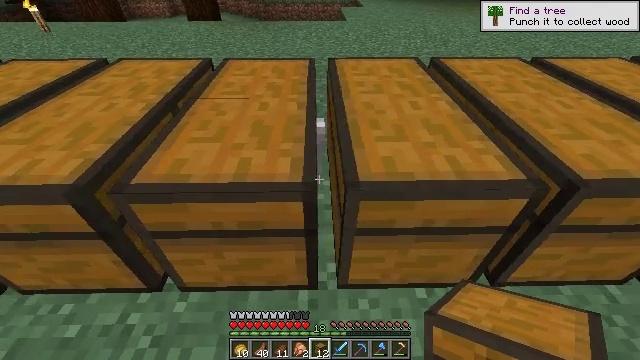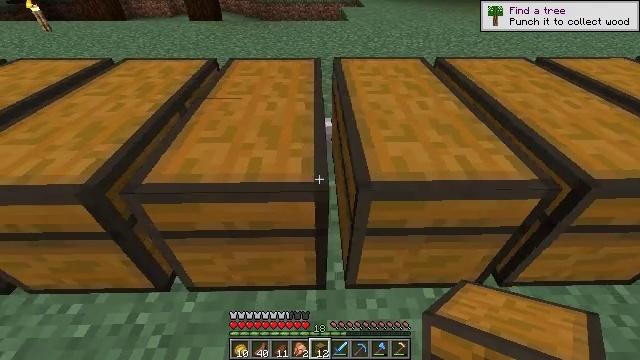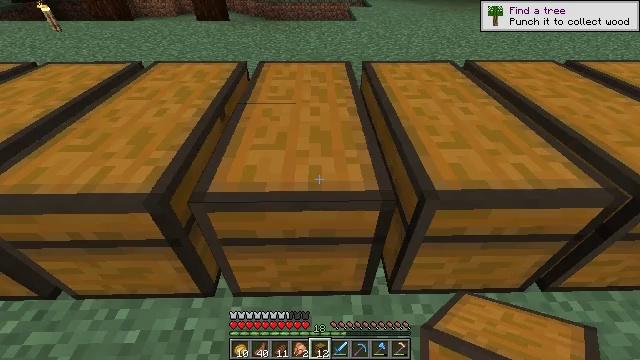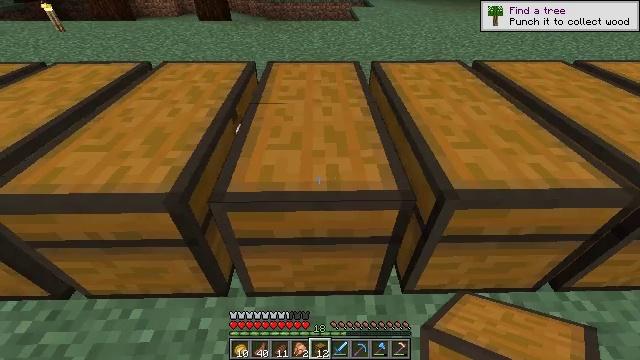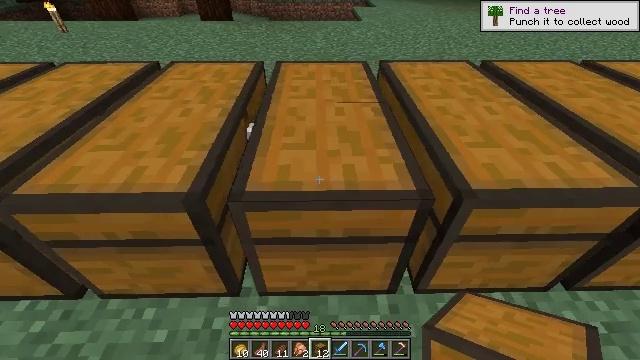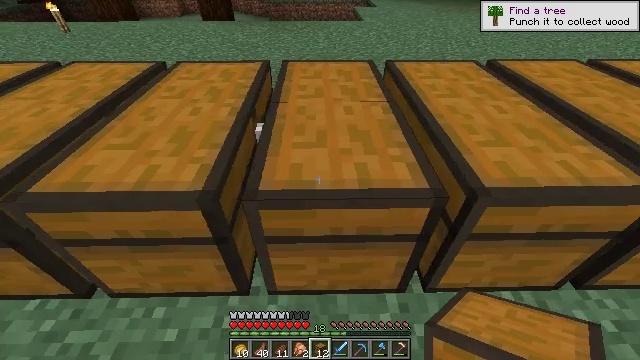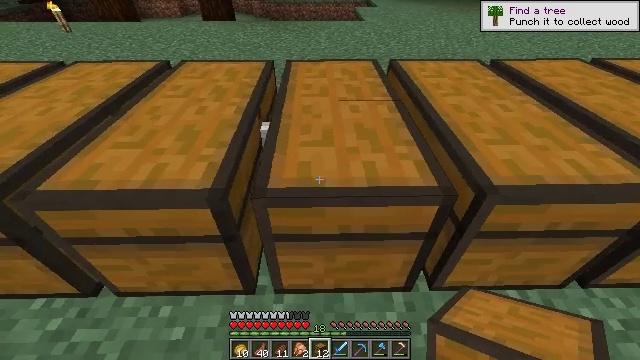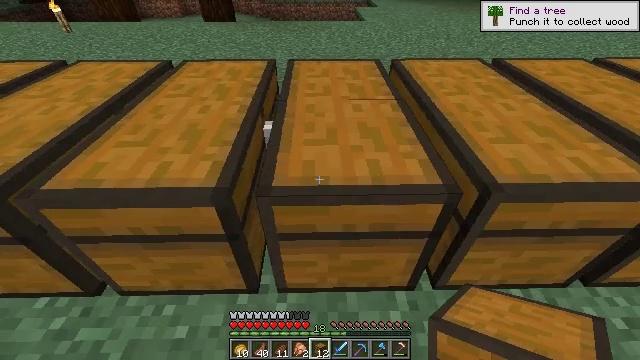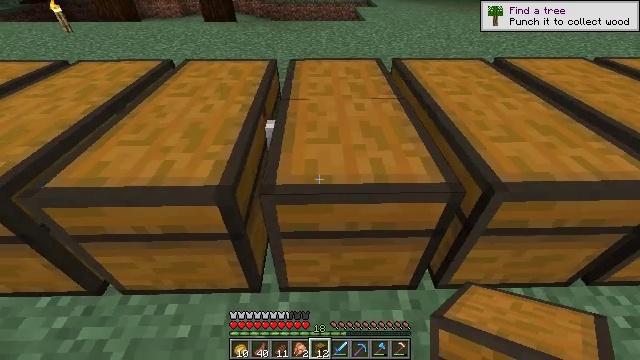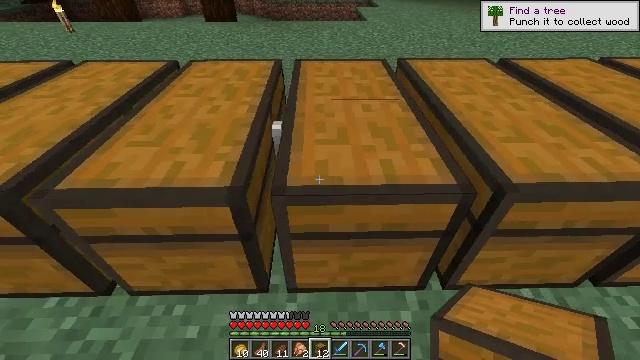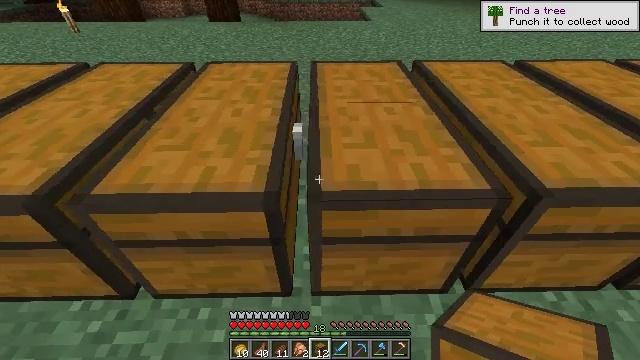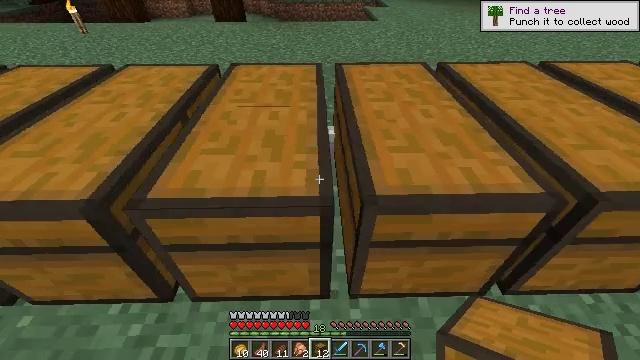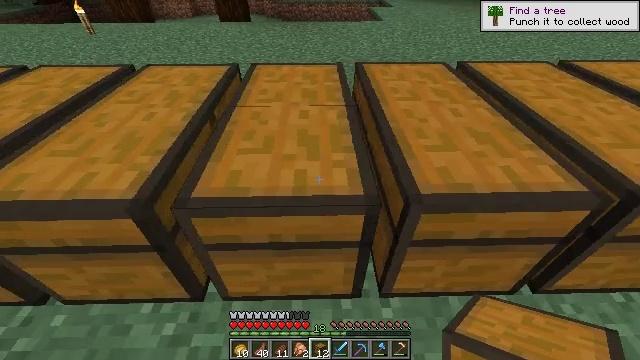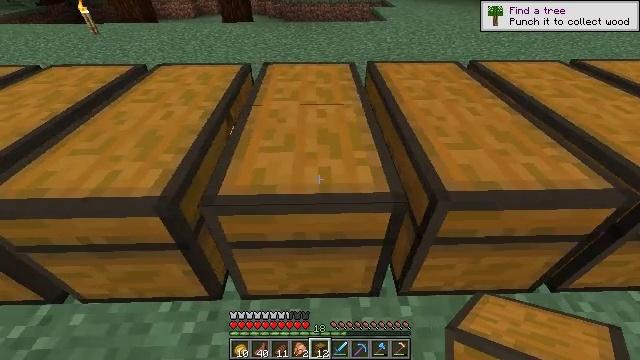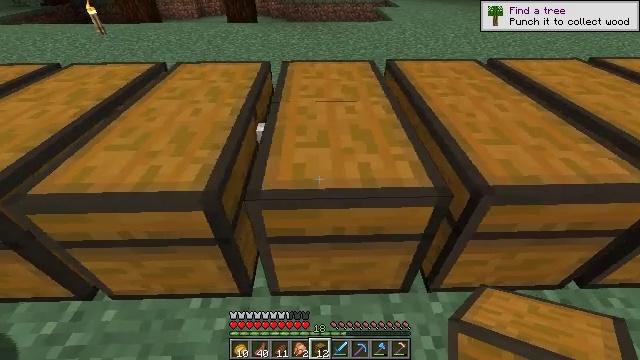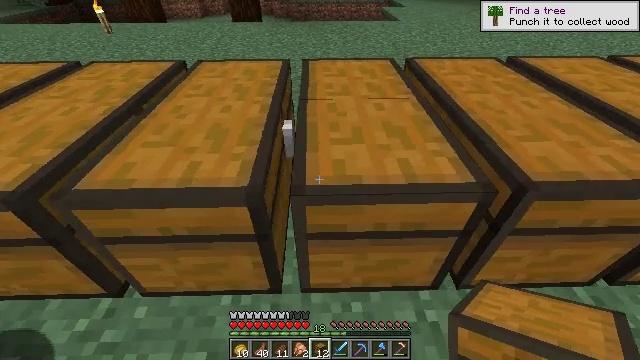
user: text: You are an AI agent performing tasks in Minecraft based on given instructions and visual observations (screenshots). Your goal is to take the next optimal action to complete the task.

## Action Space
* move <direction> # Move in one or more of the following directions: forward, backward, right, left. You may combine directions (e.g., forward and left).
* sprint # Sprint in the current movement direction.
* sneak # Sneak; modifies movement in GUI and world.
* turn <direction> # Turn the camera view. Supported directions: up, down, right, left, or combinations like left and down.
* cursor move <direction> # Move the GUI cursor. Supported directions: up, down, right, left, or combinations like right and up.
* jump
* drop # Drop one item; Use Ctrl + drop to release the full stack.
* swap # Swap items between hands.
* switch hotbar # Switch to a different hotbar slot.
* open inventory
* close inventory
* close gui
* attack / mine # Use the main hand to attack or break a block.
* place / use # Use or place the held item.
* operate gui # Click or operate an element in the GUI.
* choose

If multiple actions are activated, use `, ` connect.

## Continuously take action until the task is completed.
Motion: motion action
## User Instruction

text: mine block trapped chest
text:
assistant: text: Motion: move left
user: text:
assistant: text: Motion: move left
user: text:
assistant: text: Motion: no_op
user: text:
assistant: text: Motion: no_op
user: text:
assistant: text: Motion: no_op
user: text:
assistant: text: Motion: no_op
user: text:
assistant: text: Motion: no_op
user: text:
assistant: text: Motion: no_op
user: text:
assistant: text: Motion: move left
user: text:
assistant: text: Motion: move left
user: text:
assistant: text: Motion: move left
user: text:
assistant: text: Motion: move left
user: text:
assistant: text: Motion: move left
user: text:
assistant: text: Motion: move left
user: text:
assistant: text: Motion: no_op
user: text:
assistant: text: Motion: no_op
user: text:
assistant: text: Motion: no_op
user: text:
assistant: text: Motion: no_op
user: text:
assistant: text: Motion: no_op
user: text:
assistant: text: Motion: no_op
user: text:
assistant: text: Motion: move left
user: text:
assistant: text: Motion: move left
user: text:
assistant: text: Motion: move left
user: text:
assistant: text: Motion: move left
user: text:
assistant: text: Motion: move left
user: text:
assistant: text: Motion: move left
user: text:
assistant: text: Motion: no_op
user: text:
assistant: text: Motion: no_op
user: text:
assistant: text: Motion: no_op
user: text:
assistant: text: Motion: no_op